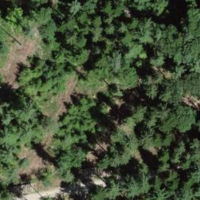
EUNIS habitat code: 44
Species observed at this site:
Lapsana communis
Quercus rubra
Lamium galeobdolon